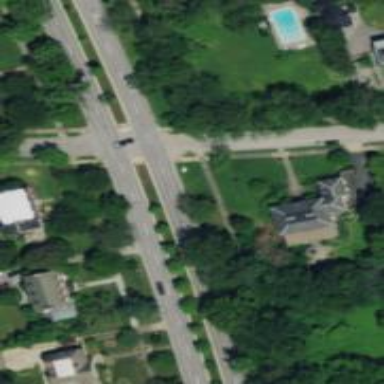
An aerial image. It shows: Footway that serves as traffic island.